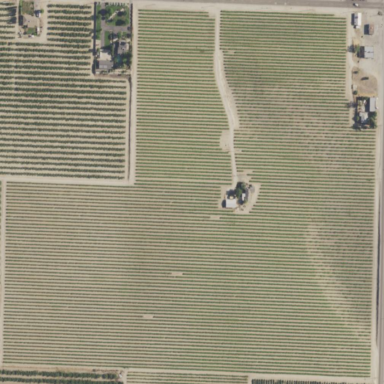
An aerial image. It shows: Vineyard with grape crops.